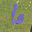
Label: 6